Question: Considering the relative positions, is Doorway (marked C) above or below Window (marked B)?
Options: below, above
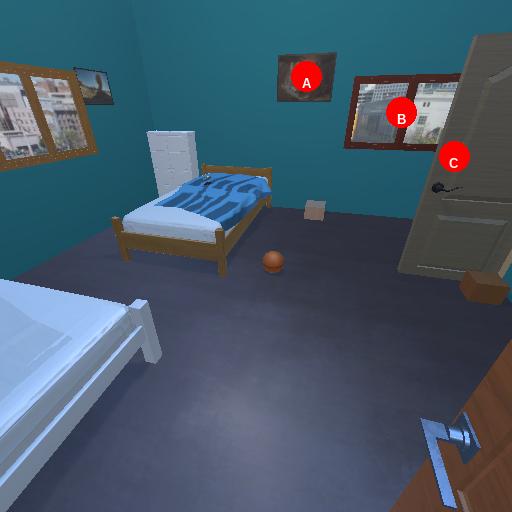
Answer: below